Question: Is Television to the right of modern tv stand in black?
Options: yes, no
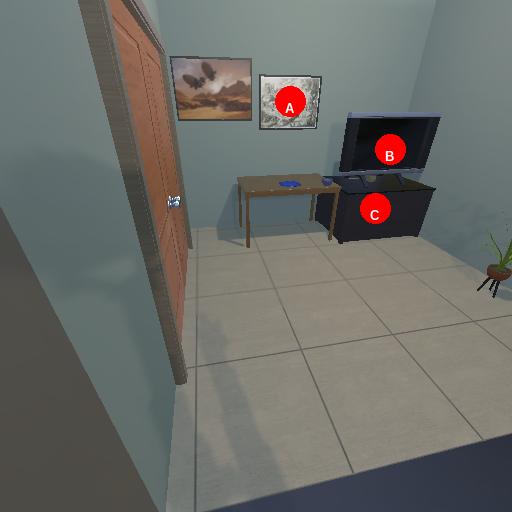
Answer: yes